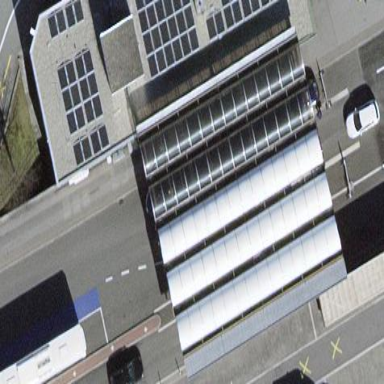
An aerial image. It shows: View of roof of building.